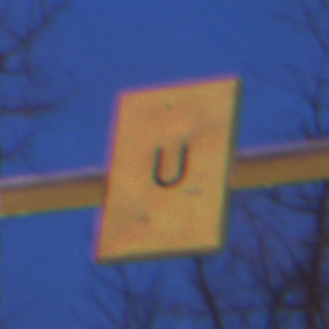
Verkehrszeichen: EndeUmleitung
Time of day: Night
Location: Outdoor (Urban)
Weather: Clear
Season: NotSpecified
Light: Artificial